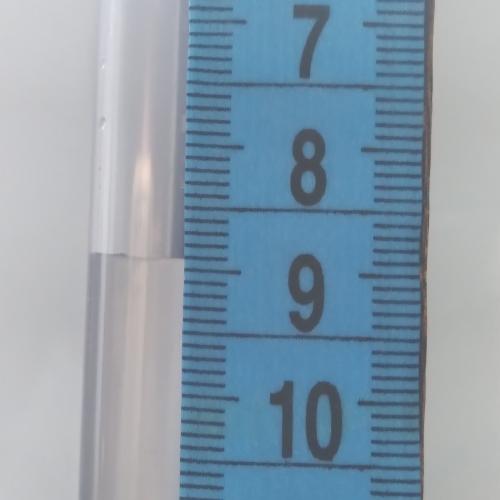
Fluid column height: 8.9 cm